八年级 · 度量几何学
如图, $\angle A=15^{\circ}, A B=B C=C D=D E=E F$, 则 $\angle D E F$ 等于（）

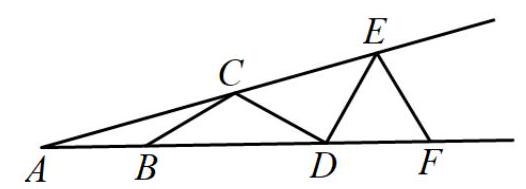
$90^{\circ}$
B. $75^{\circ}$
C. $70^{\circ}$
D. $60^{\circ}$
答案: D